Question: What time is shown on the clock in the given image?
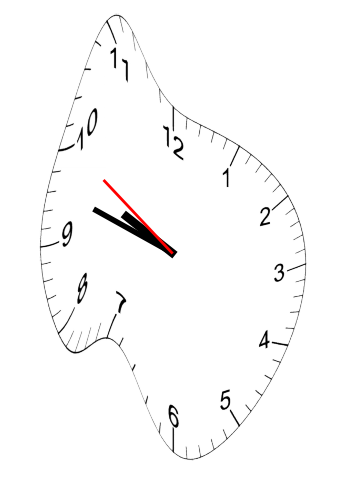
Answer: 09:47:50